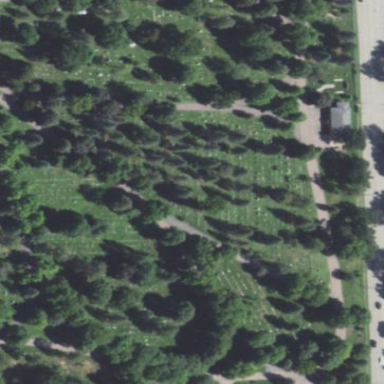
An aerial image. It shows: Sector in the cemetery.